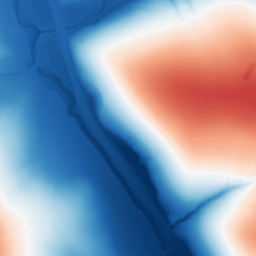
Category: trend_removal
Decomposition family: polynomial
Decomposition parameters: degree: 1
Upsampling method: quintic
Upsampling parameters: scale: 8
Upsampling scale: 8